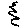
Label: zigzag